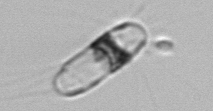
Label: Corethron_hystrix